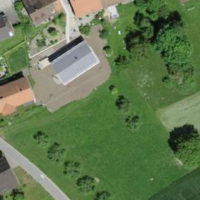
EUNIS habitat code: 52
Species observed at this site:
Lamium galeobdolon